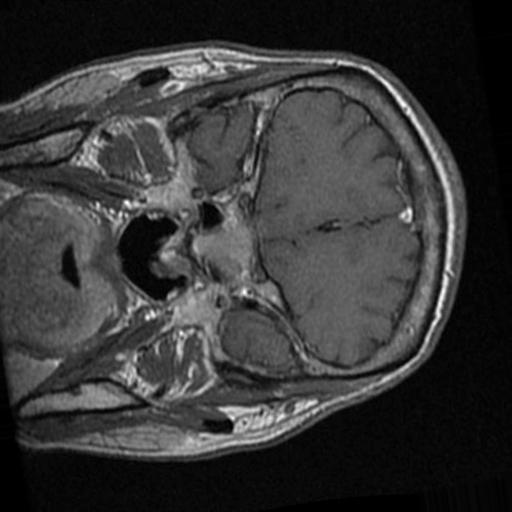
Label: brain_tumor